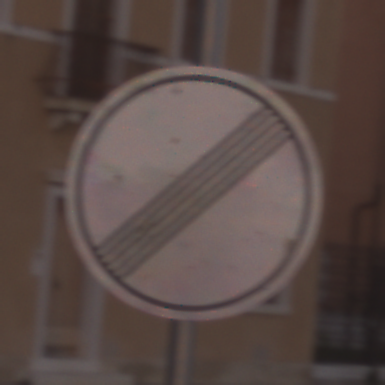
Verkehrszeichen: EndeSaemtlicherBegrenzungen
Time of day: SunriseSunset
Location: Outdoor (Urban)
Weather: Clear
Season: NotSpecified
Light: Natural